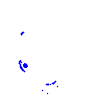
Particle: pion